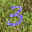
Label: 3